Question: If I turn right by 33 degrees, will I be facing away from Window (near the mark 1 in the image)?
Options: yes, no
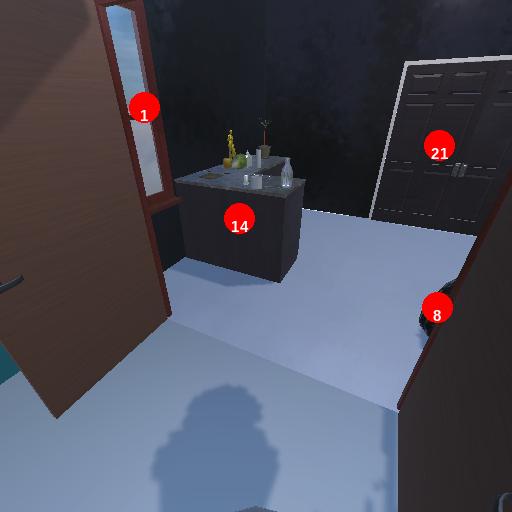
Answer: yes